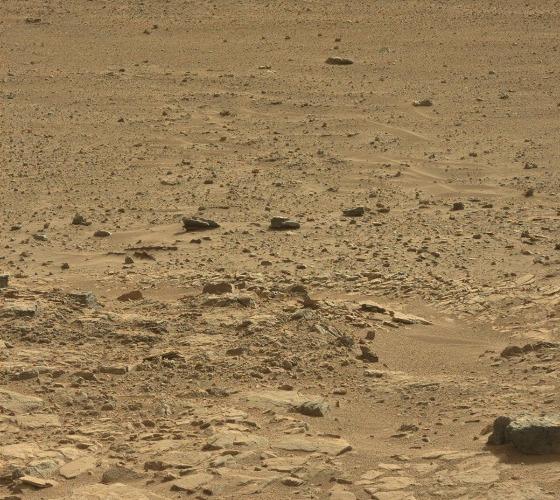
Terrain classes present: Bedrock, Gravel / Sand / Soil, Rock, Shadow